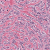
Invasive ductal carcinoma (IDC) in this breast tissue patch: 1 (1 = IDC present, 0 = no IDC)